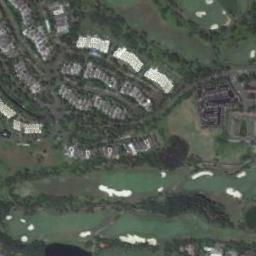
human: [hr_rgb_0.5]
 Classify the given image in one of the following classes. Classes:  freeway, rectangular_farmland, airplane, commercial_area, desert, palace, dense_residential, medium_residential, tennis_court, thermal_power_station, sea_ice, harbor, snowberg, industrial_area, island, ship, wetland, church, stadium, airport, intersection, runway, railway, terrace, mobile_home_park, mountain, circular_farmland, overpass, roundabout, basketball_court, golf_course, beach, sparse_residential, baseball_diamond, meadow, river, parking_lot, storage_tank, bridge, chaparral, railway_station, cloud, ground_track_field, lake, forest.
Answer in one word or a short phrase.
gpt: golf_course